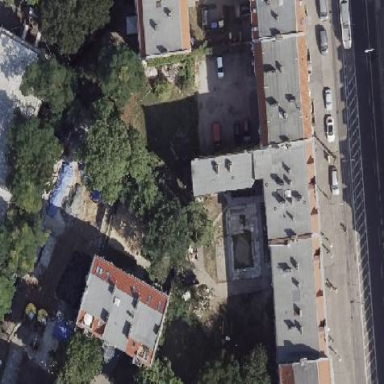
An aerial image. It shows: Apartment building with double saltbox roof shape.